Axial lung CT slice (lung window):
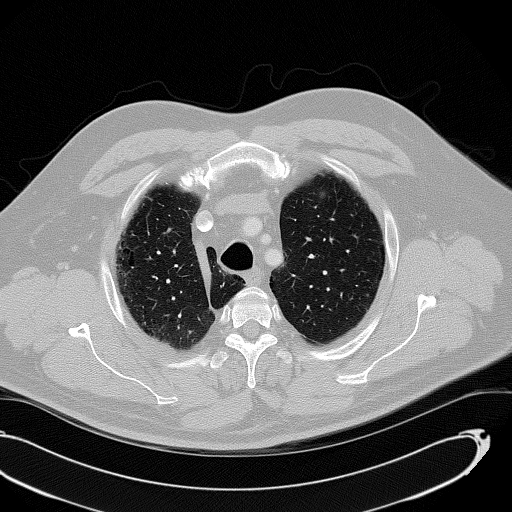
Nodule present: no